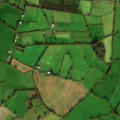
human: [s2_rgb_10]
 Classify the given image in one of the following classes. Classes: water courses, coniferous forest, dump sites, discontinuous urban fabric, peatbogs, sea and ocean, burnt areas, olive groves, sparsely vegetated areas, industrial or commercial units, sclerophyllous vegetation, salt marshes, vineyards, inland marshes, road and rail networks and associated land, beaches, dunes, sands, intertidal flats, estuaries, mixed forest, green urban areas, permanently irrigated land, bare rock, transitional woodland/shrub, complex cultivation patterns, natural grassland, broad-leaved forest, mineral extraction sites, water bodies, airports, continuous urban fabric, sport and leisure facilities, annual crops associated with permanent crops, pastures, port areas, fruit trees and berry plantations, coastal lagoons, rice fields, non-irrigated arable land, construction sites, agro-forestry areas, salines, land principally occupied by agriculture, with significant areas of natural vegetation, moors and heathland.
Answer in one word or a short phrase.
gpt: non-irrigated arable land, pastures